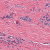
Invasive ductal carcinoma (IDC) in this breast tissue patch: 1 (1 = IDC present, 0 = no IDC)